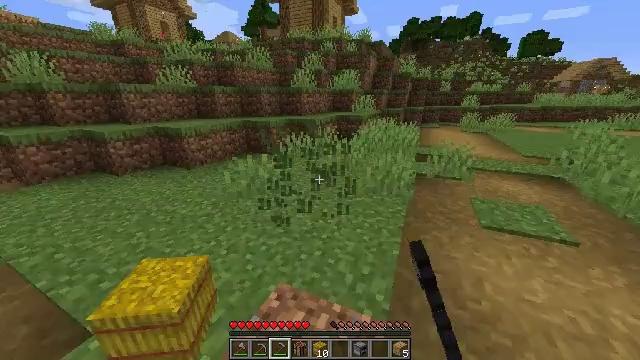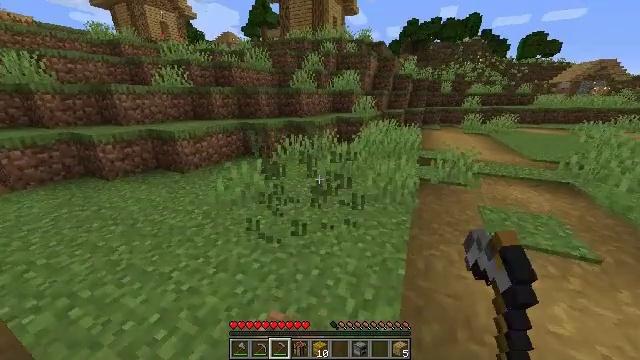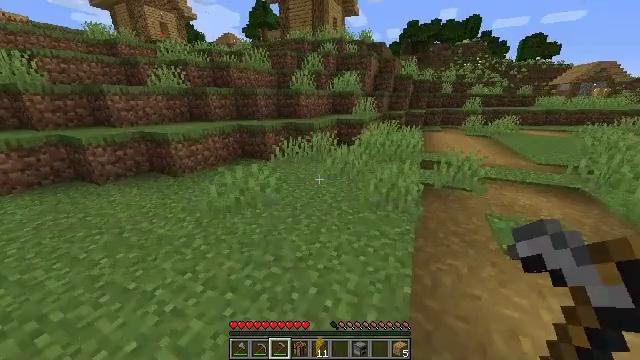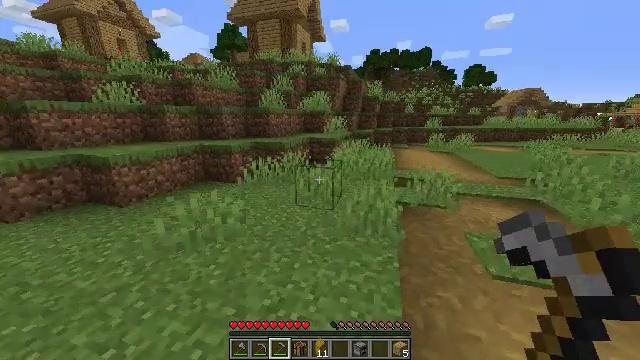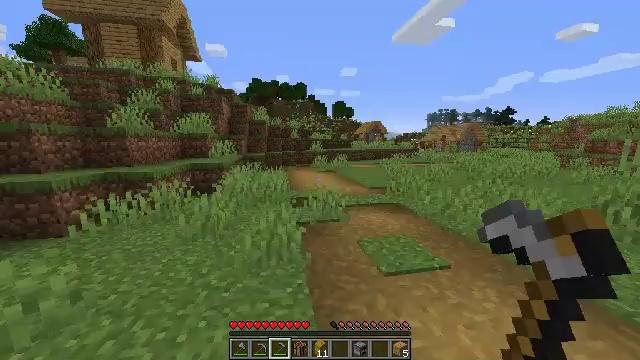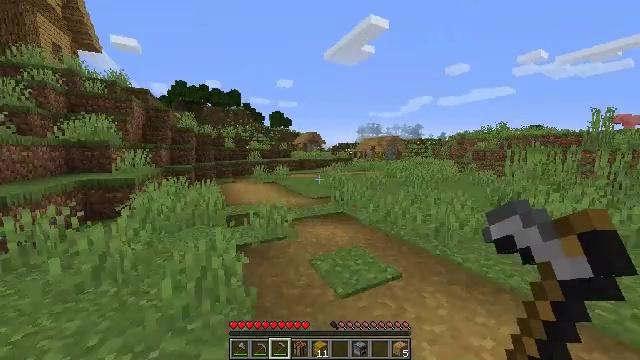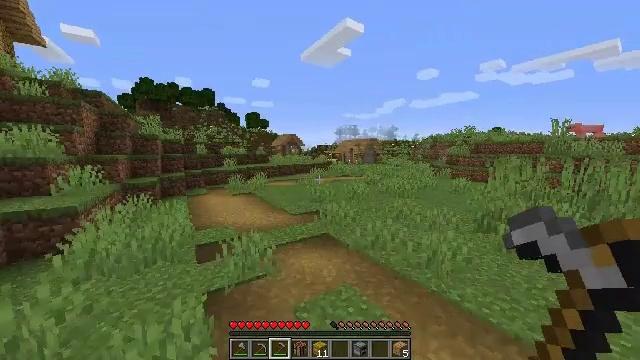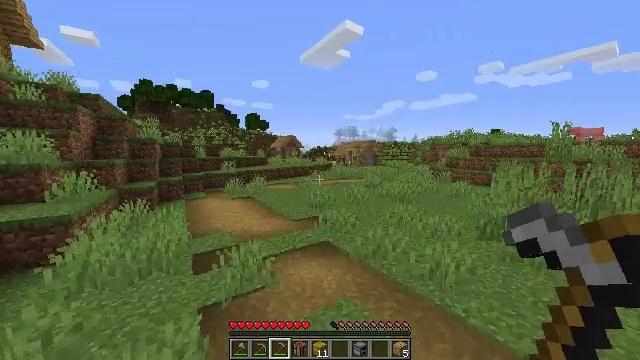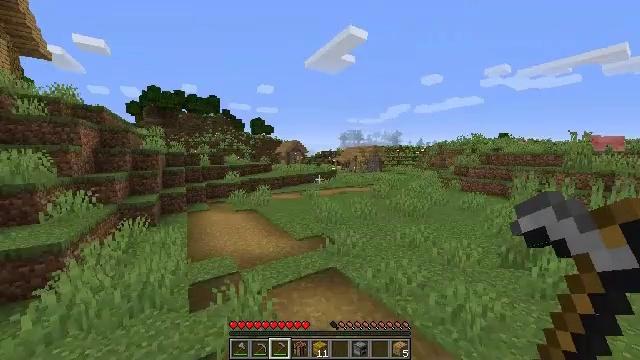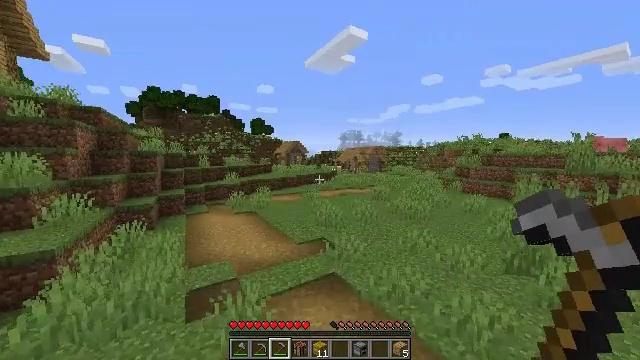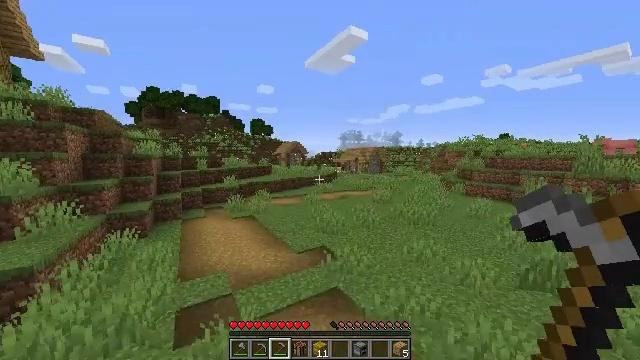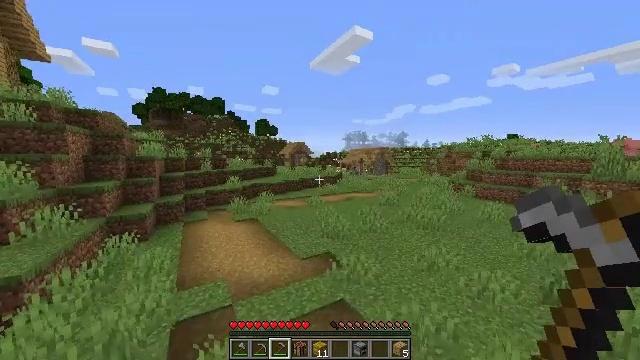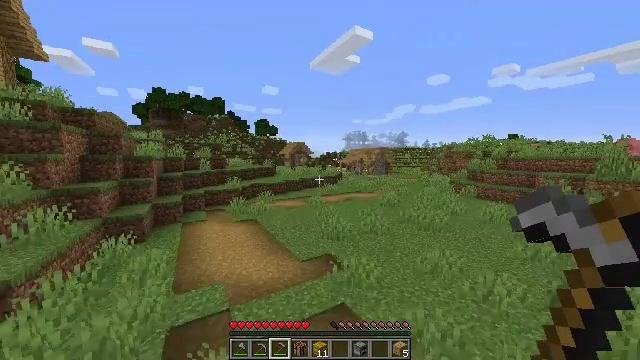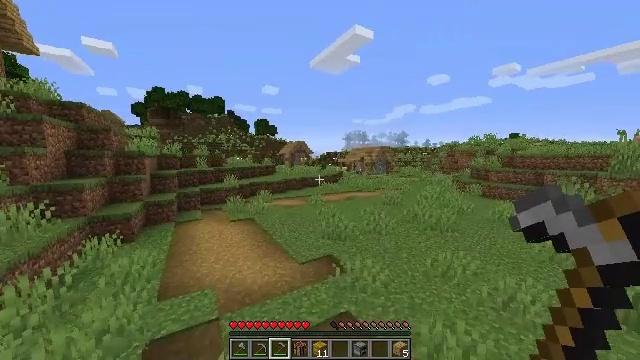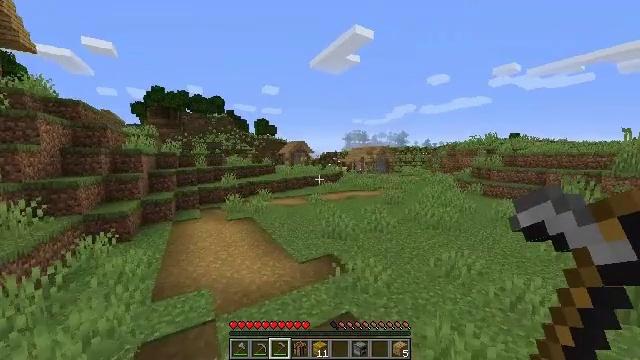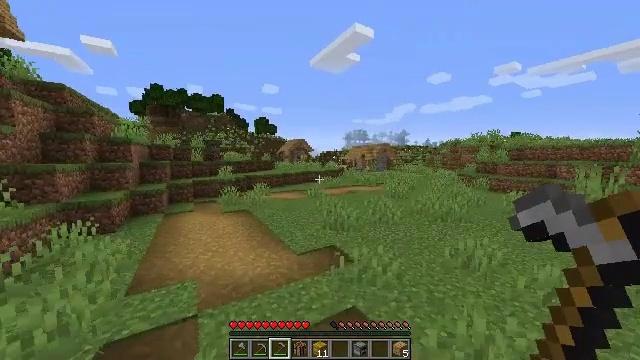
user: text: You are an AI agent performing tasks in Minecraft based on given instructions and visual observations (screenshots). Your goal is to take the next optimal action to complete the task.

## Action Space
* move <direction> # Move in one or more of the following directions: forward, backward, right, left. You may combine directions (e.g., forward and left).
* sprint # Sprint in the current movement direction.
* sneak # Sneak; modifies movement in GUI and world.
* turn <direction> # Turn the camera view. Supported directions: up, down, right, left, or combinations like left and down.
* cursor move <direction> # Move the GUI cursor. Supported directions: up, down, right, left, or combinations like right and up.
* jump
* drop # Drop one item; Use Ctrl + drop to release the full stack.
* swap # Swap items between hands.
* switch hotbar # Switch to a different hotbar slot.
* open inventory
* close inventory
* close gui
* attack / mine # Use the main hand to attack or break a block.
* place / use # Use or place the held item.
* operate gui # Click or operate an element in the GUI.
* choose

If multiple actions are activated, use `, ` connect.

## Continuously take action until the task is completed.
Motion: motion action
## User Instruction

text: Harvest the oxeye daisy.
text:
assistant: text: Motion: move forward, sprint
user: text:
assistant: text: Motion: move forward, sprint
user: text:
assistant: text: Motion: move forward, sprint, turn right and up
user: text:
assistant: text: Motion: move forward, sprint, turn right and up
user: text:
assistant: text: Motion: move forward, sprint, turn right and up
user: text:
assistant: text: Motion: move forward, sprint, turn right, jump
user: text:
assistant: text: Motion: move forward, sprint, jump
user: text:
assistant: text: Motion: move forward, sprint, turn left, jump
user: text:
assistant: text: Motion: move forward, sprint, jump
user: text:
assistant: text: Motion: move forward, sprint, jump
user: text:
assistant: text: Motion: move forward, sprint, turn left, jump
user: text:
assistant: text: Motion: move forward, sprint, jump
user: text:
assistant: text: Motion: move forward, sprint, jump
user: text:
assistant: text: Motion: move forward, sprint, jump
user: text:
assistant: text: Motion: move forward, sprint, jump
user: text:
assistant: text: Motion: move forward, sprint, jump
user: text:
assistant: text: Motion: move forward, sprint, jump
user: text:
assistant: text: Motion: move forward, sprint, jump
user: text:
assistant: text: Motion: move forward, sprint, jump
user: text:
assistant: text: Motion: move forward, sprint, jump
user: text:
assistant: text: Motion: move forward, sprint, jump
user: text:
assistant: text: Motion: move forward, sprint, jump
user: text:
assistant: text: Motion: move forward, sprint, jump
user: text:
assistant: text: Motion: move forward, sprint, jump
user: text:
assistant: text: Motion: move forward, sprint, jump
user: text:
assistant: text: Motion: move forward, sprint, jump
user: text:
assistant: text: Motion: move forward, sprint, jump
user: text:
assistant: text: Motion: move forward, sprint, jump
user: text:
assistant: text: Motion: move forward, sprint, turn left, jump
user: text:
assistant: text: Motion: move forward, sprint, turn left and down, jump